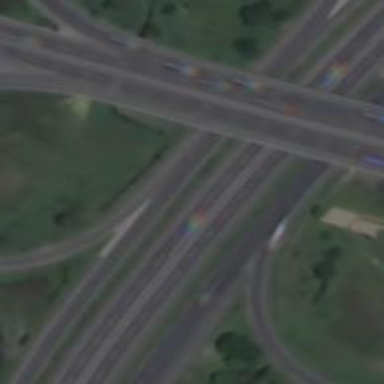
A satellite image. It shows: Motorway link.